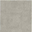
Piece: xx